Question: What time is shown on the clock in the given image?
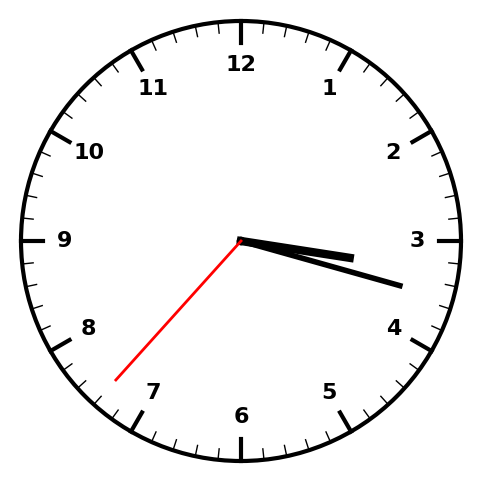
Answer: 03:17:37